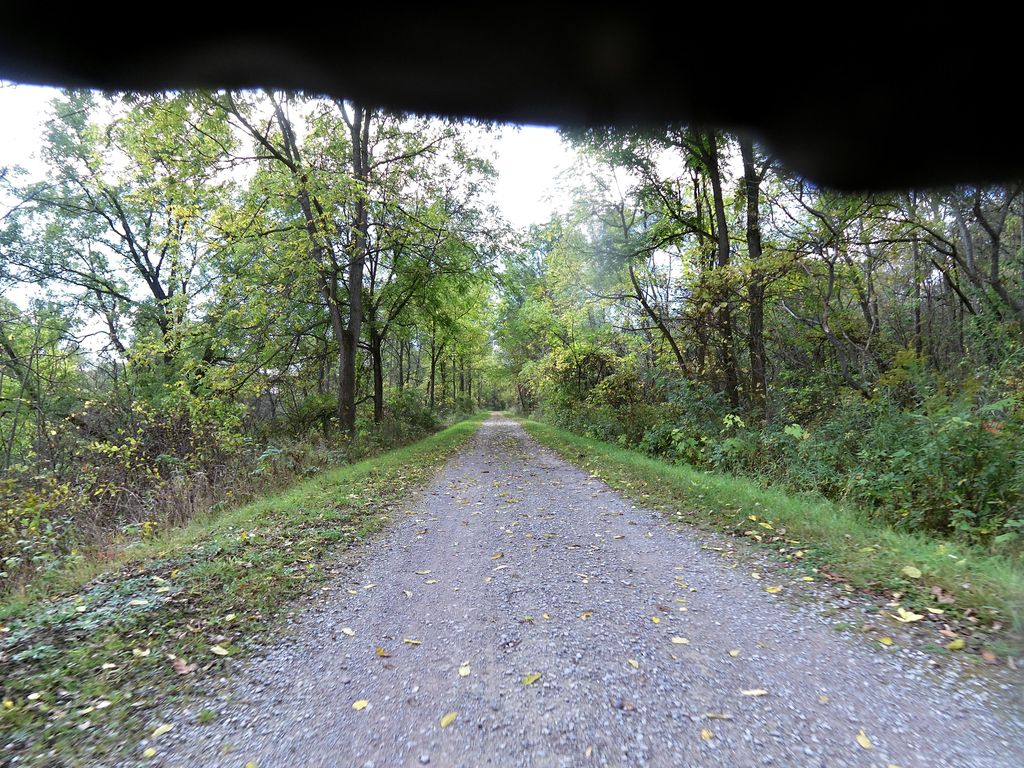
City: hamilton